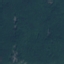
Land use / land cover: Forest